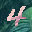
Label: 4